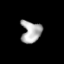
Tissue: lung
Cell type: Epithelial cells
Senescence score: 0.2071
Nuclear area (px): 426
Mean DAPI intensity: 173.153